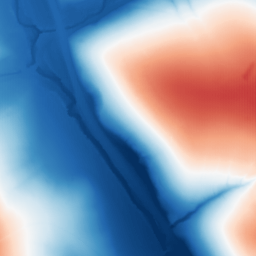
Category: trend_removal
Decomposition family: polynomial
Decomposition parameters: degree: 1
Upsampling method: fft_zeropad
Upsampling parameters: scale: 2
Upsampling scale: 2